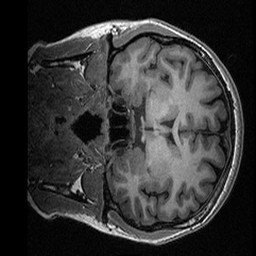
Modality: T1w
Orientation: coronal
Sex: female
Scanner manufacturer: ge
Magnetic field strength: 3 T
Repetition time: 0.0064 s
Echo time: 0.00281 s